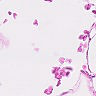
Metastatic tissue present: no